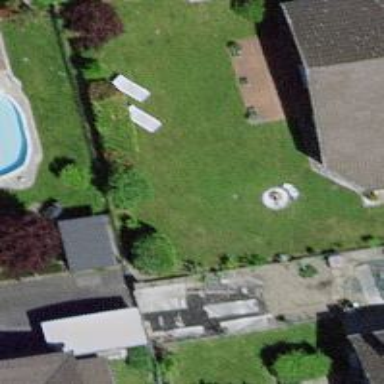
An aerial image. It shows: Residential garden.